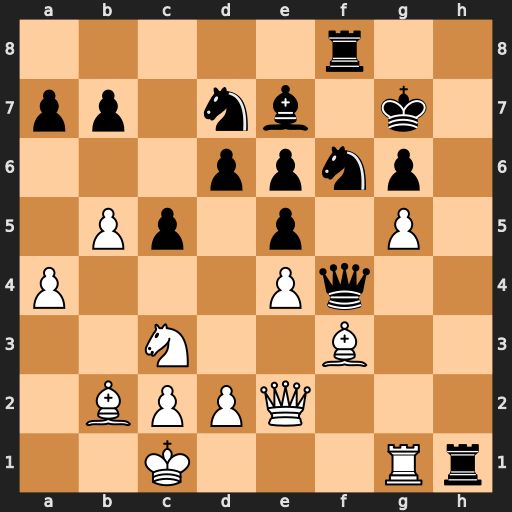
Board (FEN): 5r2/pp1nb1k1/3ppnp1/1Pp1p1P1/P3Pq2/2N2B2/1BPPQ3/2K3Rr
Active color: w
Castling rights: -
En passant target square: -
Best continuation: gxf6+ Rxf6 Bxh1